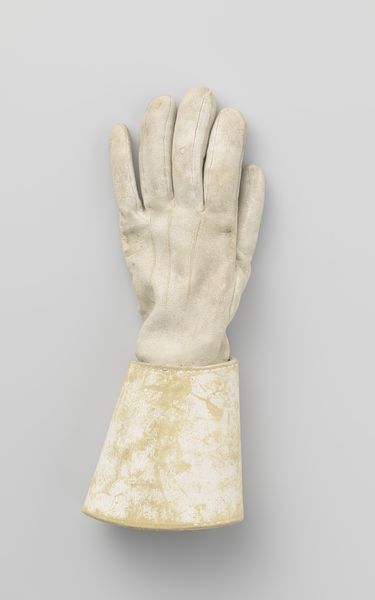
Titel: Linker handschoen van een sappeur
Standort: Amsterdam
Institution: Rijksmuseum
Schlagwörter: beige, white, black, female, grey, lace, old, yellow, brown, hand, glove, male, garden, color, fabric, silk, photo, dirt, lines, cloth, finger, fingers, long, riding, work, seams, tan, plain, photograph, dirty, five, cuff, leather, duel, ivory, worn, cotton, left hand, thumb, gauntlet, dueling, man's, ringfinger, trigger finger, 장갑, 왼손잡이